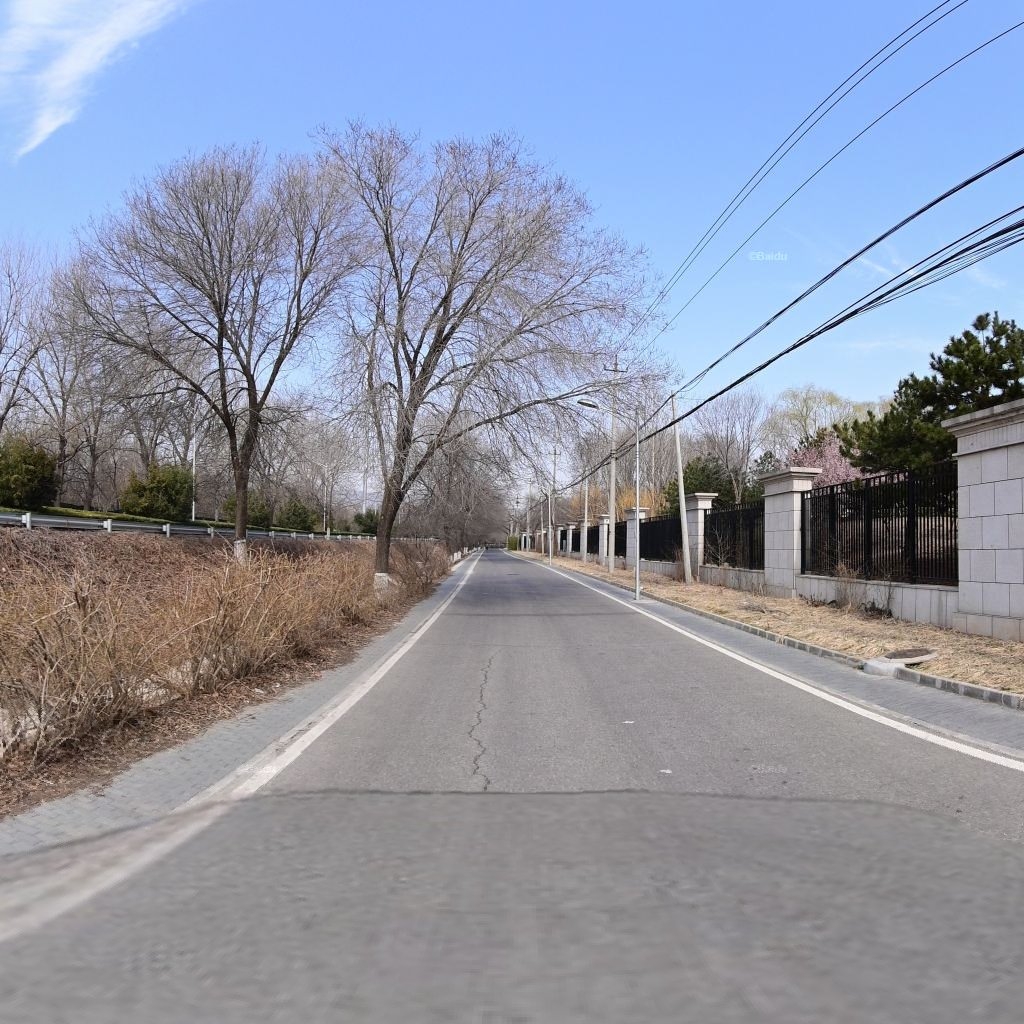
Region: Haidian
Road damage annotations: longitudinal crack